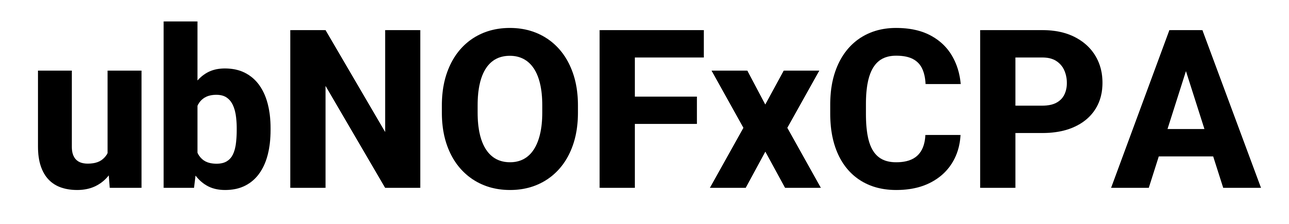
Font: Roboto_ExtraBold